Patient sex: F
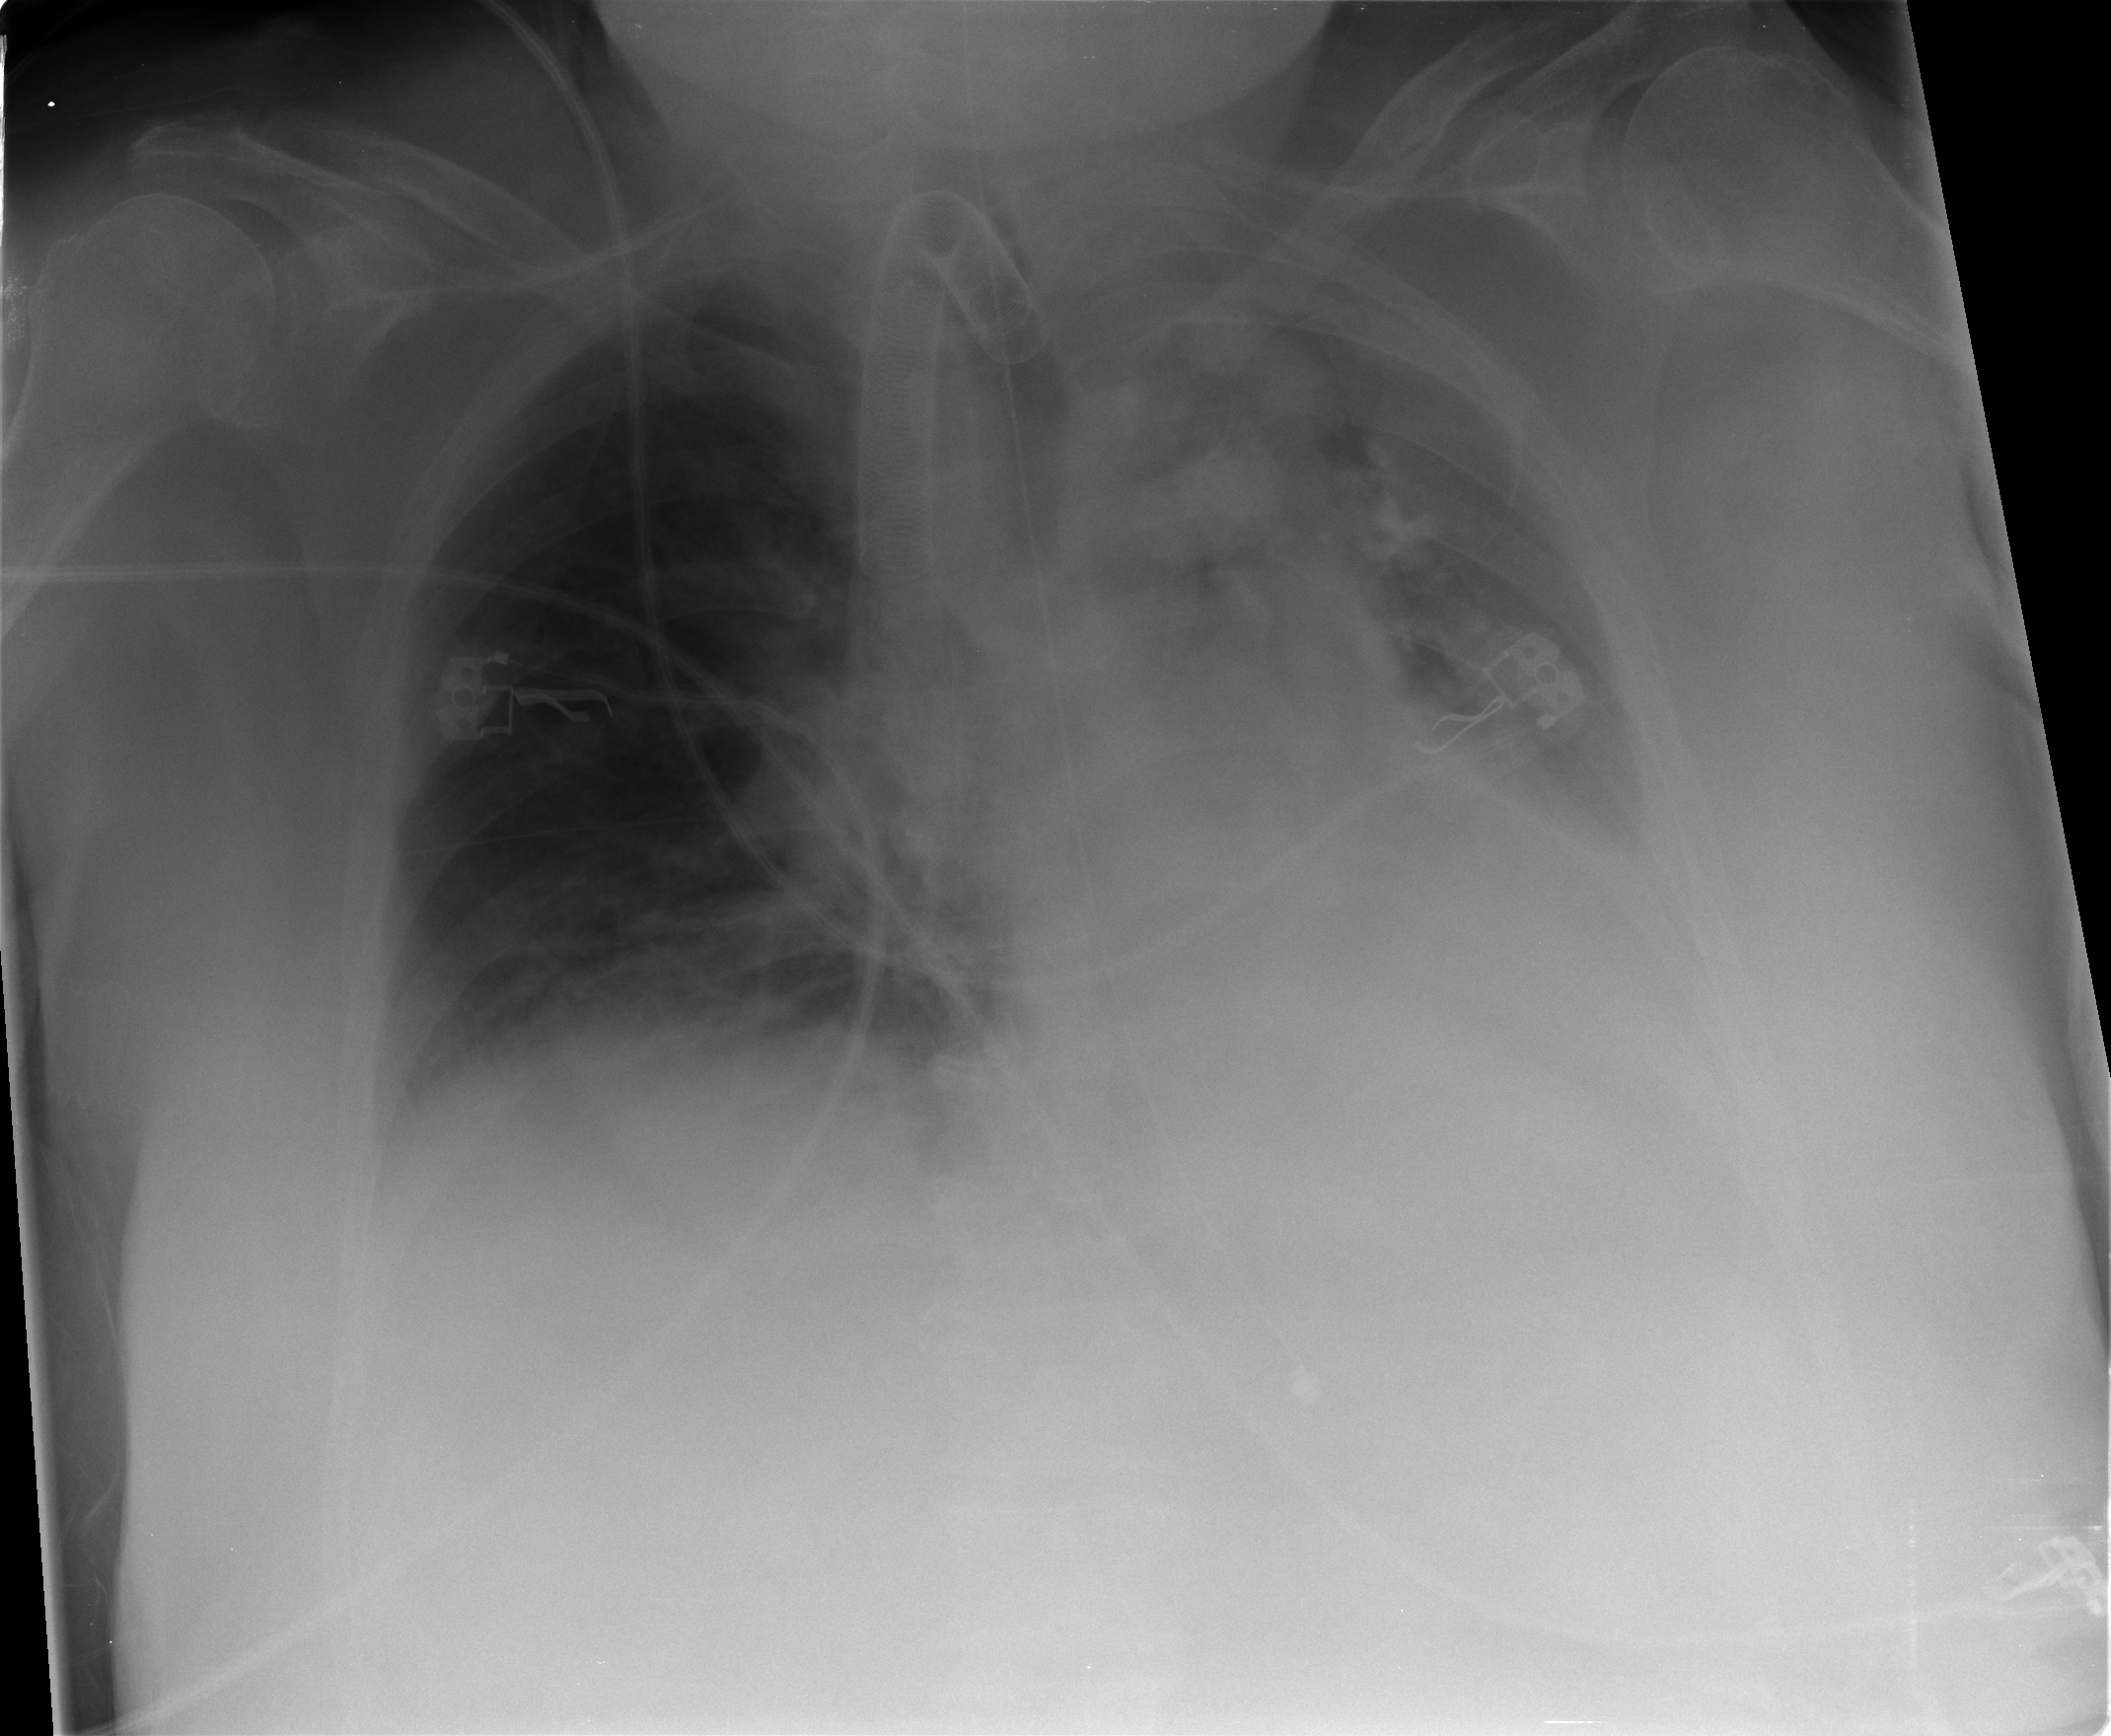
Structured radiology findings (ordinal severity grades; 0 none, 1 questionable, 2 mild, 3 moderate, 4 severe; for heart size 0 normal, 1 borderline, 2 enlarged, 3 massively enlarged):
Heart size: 2
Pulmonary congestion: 2
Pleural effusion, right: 0
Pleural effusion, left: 2
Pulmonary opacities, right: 0
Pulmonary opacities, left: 2
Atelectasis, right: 1
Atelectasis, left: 2